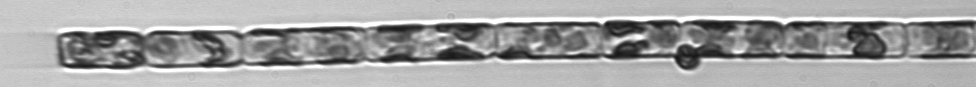
Label: Guinardia_delicatula